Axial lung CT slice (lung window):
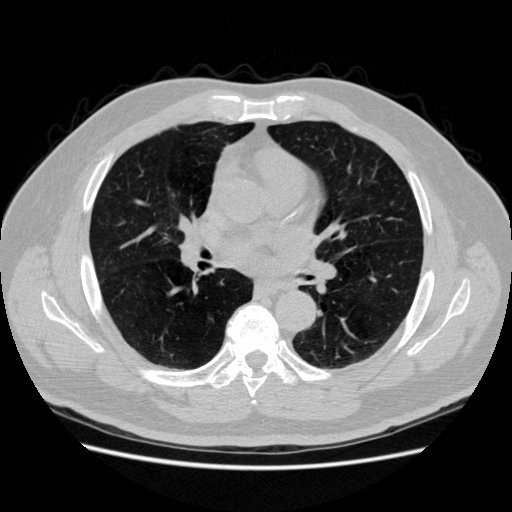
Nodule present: no